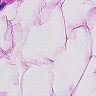
Metastatic tissue present: no